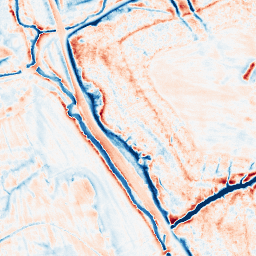
Category: edge_preserving
Decomposition family: anisotropic_diffusion
Decomposition parameters: iterations: 50
kappa: 10
gamma: 0.15
Upsampling method: bicubic
Upsampling parameters: scale: 8
Upsampling scale: 8